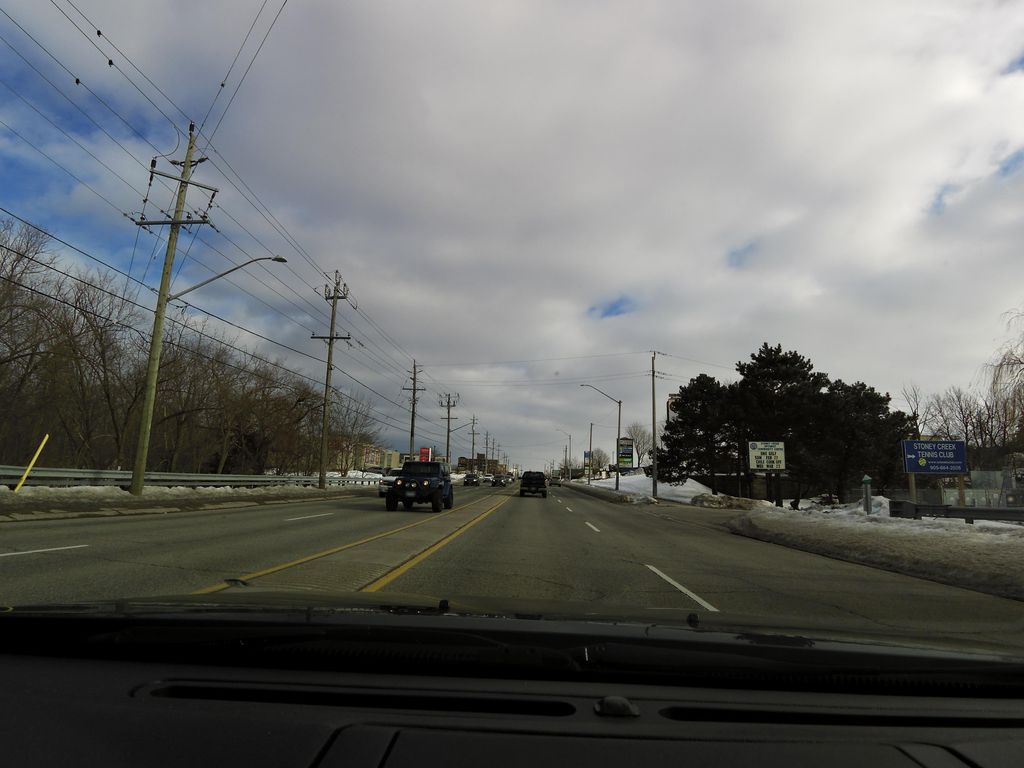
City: hamilton